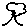
Label: tree